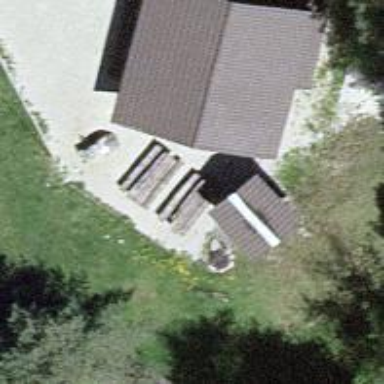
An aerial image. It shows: Bench.